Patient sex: M
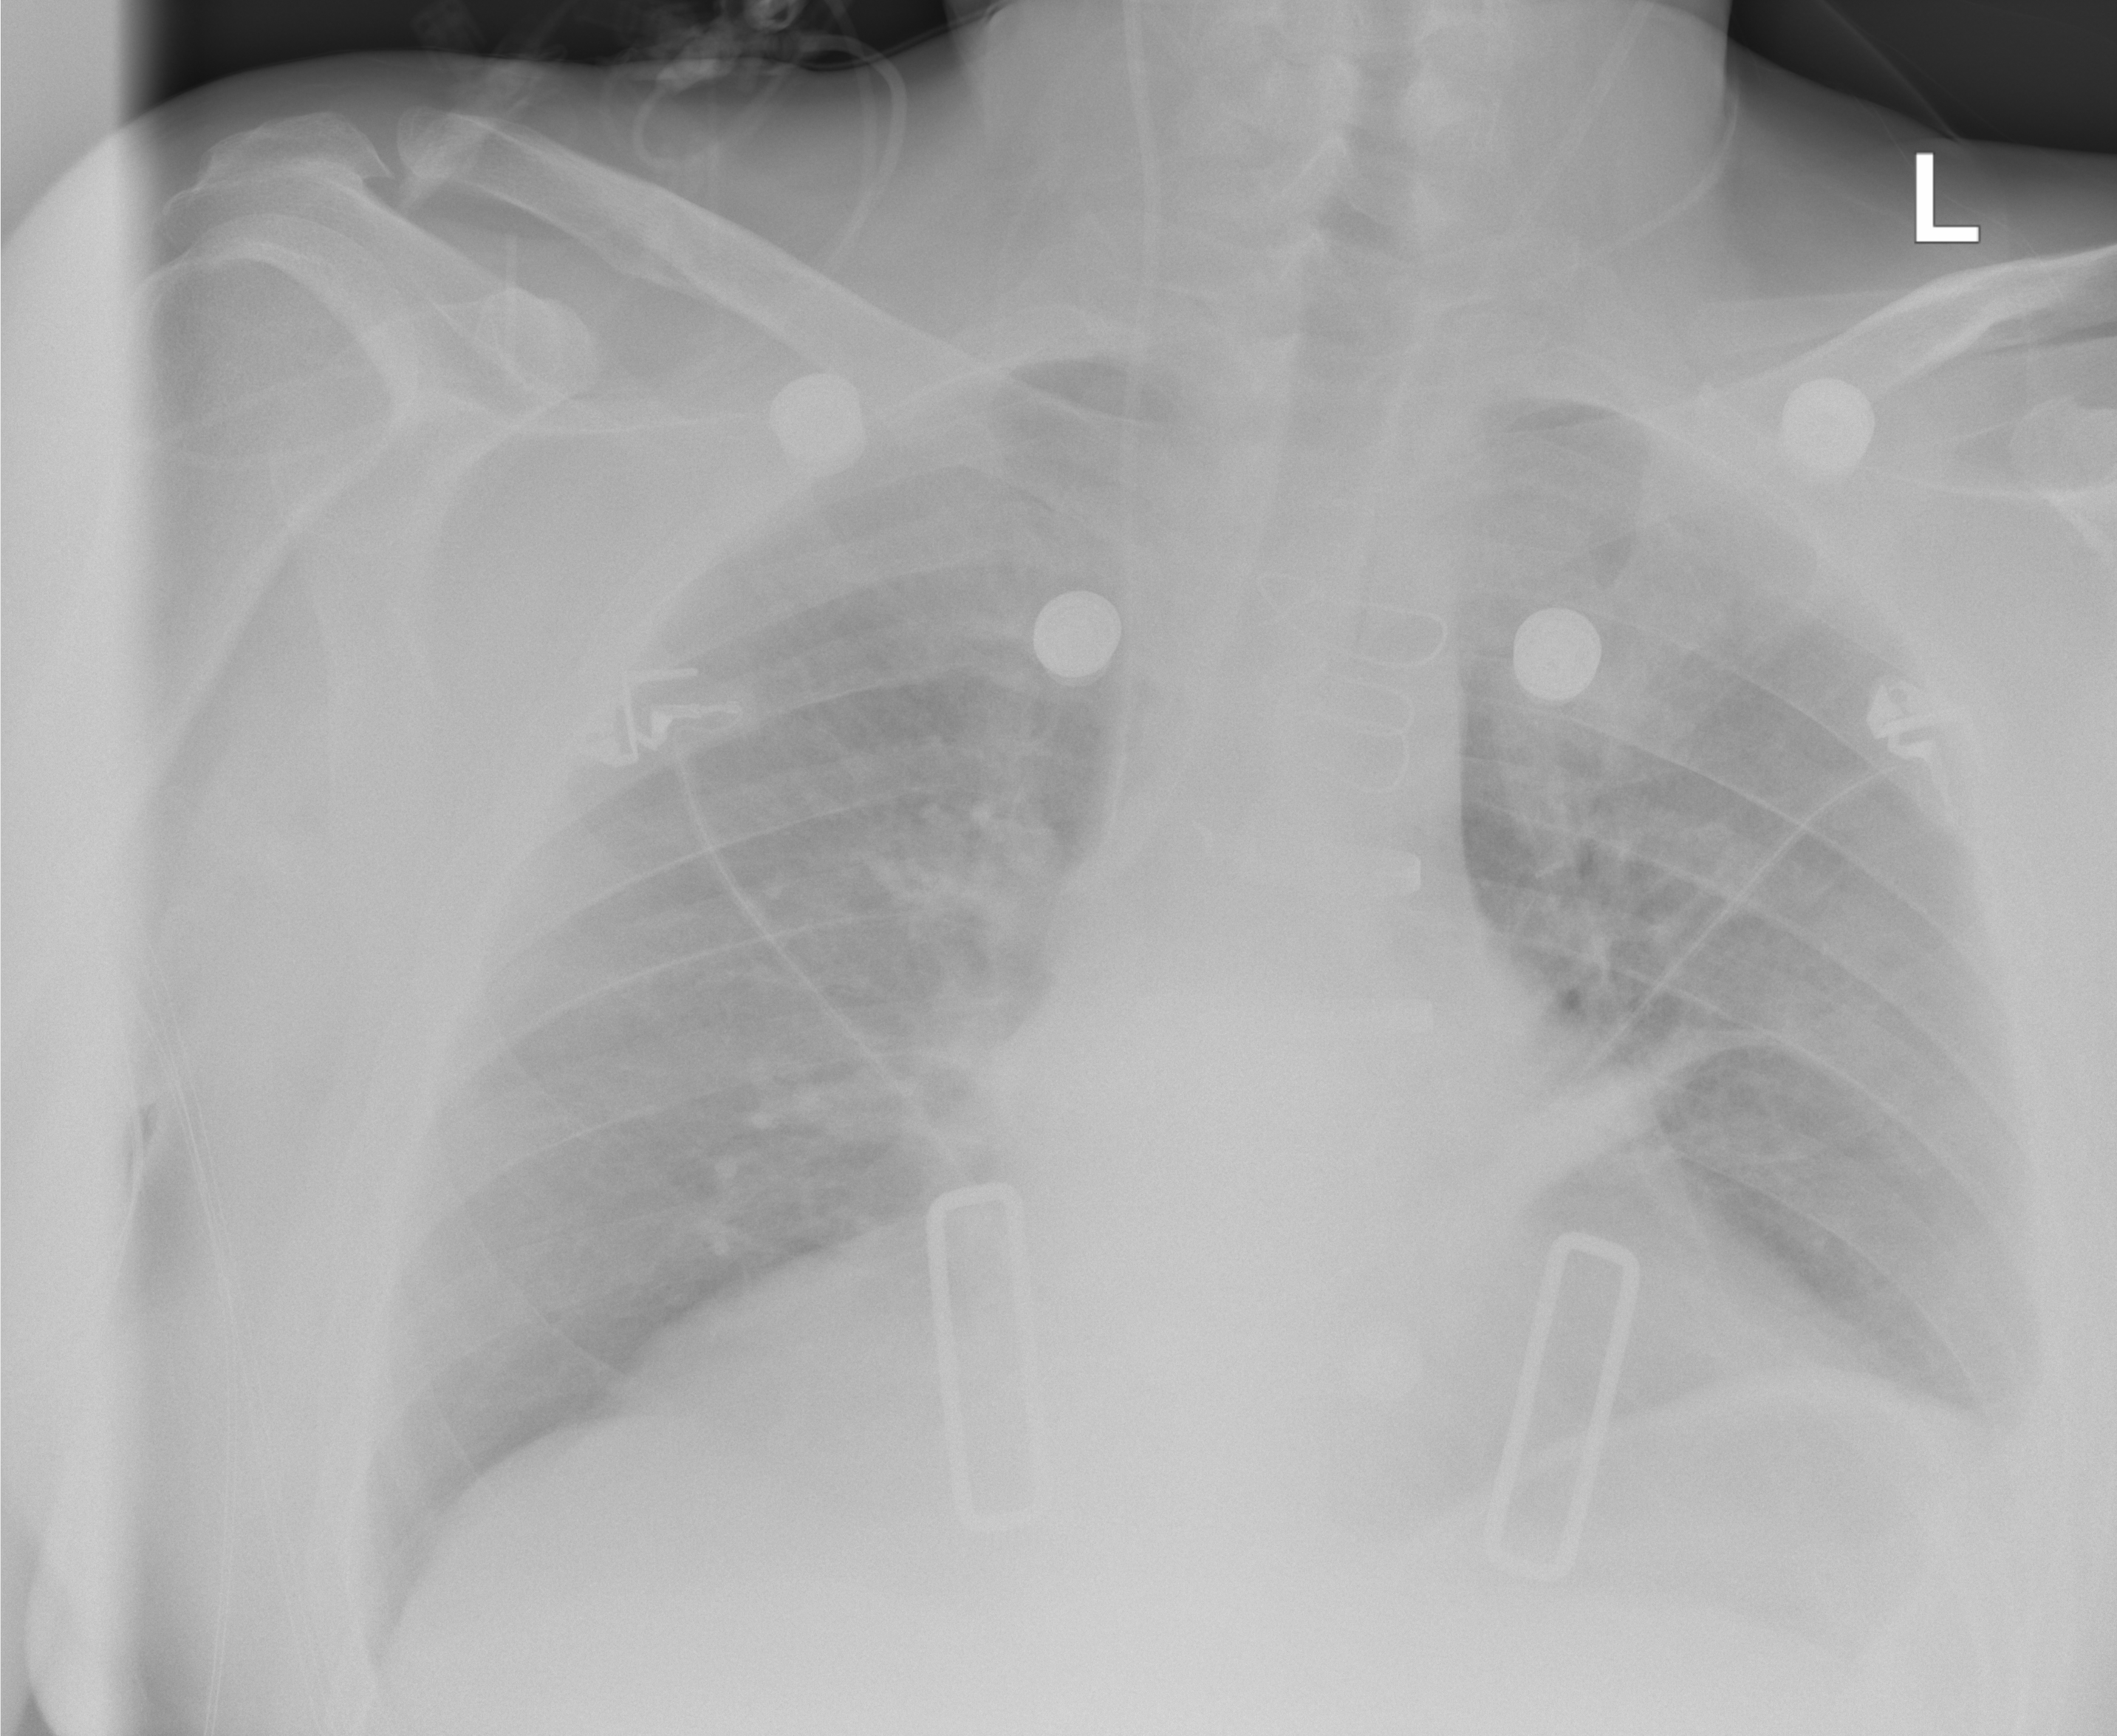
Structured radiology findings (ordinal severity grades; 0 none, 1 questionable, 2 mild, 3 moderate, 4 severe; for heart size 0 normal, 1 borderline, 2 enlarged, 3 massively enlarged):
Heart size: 1
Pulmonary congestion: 2
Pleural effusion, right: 0
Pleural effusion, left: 2
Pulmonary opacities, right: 1
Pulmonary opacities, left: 1
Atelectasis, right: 1
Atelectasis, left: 2